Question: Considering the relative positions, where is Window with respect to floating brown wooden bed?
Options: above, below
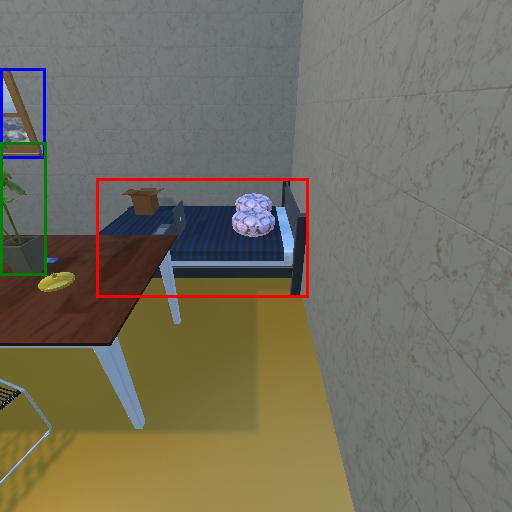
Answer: above